Question: I have a string <PHONE> and I want to convert it into a list [1,2,3,4,5,6,7,8] in python.
I tried this method :

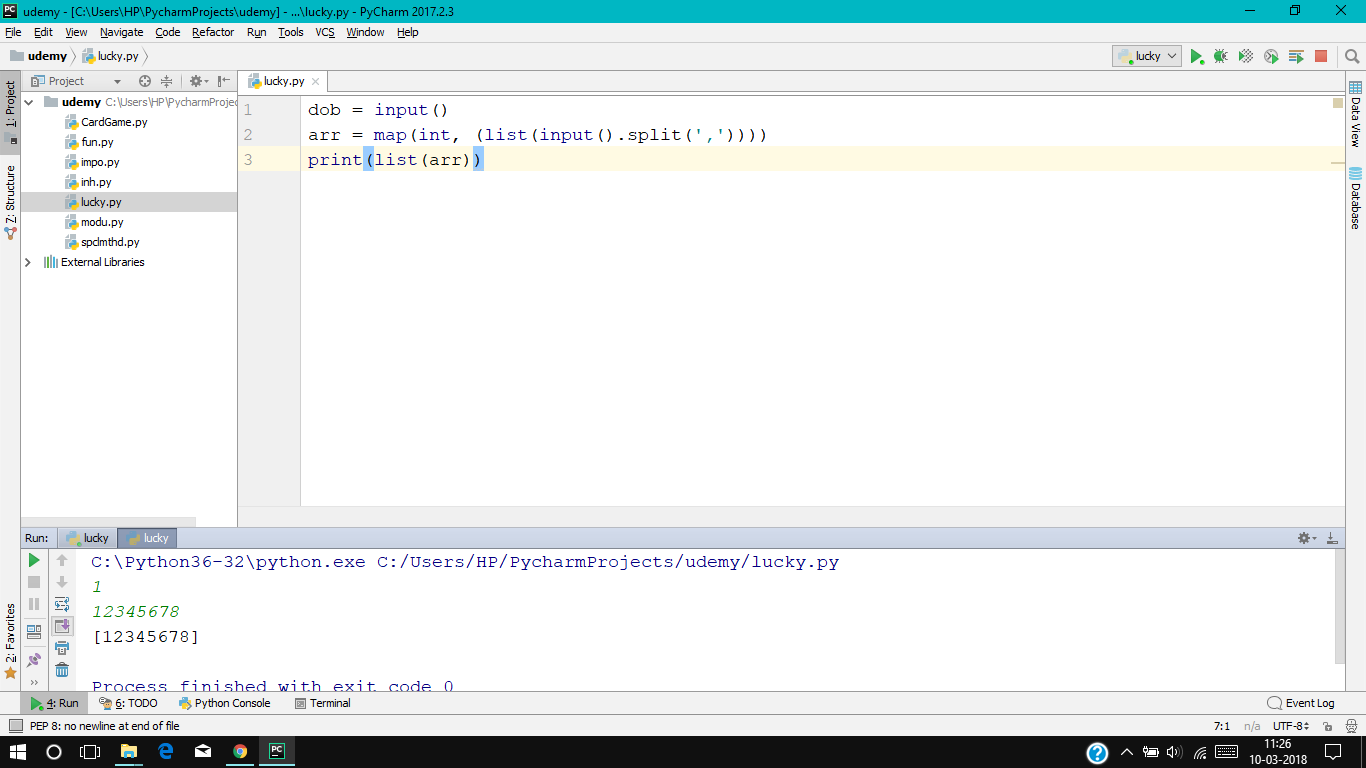
Answer: You can use 'map':
'''
list(map(int, '<PHONE>')) # [1, 2, 3, 4, 5, 6, 7, 8]
'''
Or a list comprehension:
'''
[int(x) for x in '<PHONE>'] # [1, 2, 3, 4, 5, 6, 7, 8]
'''